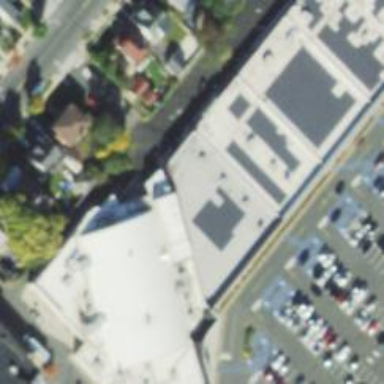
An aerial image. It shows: Retail building.